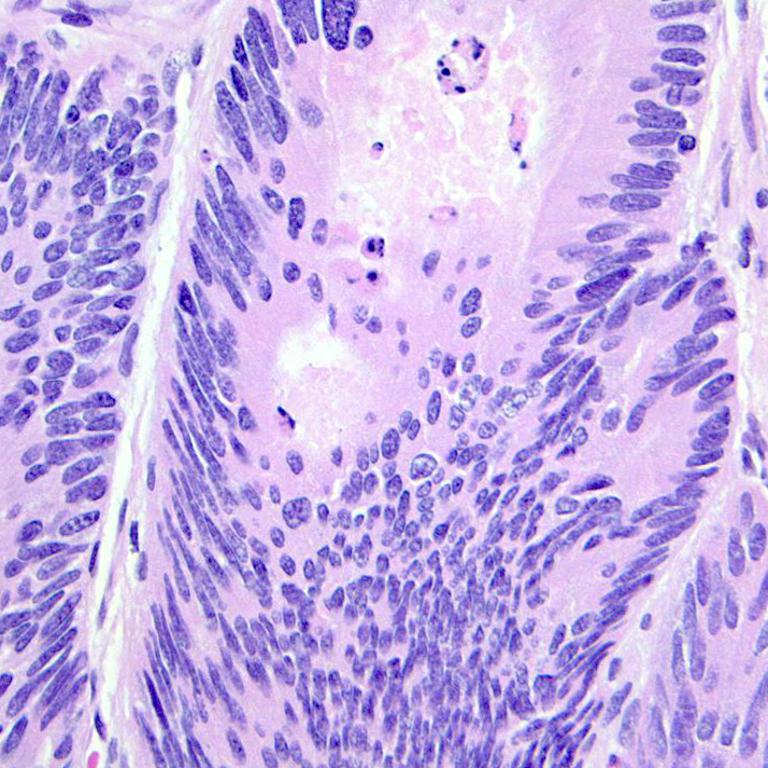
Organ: colon
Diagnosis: adenocarcinomas